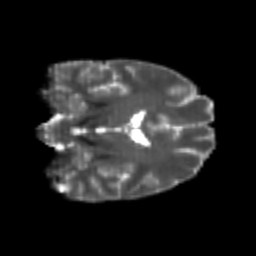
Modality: T2w
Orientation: coronal
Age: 21
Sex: female
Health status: healthy
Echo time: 0.074 s